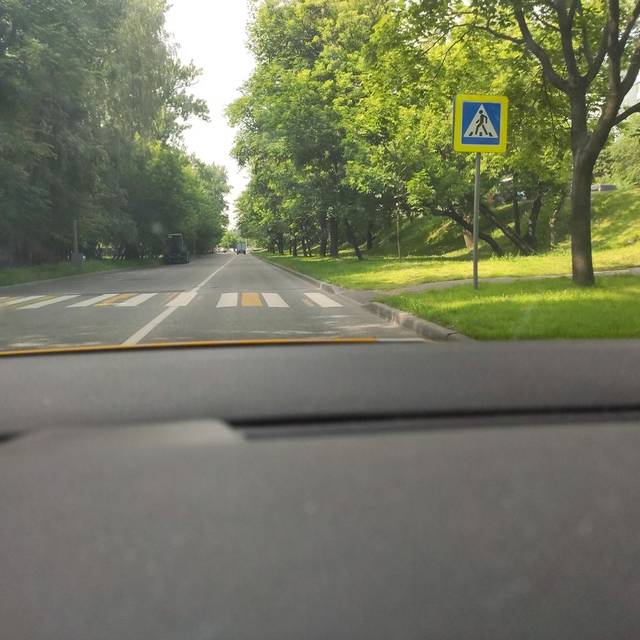
Region: Russia
Coordinates: 55.811, 37.619